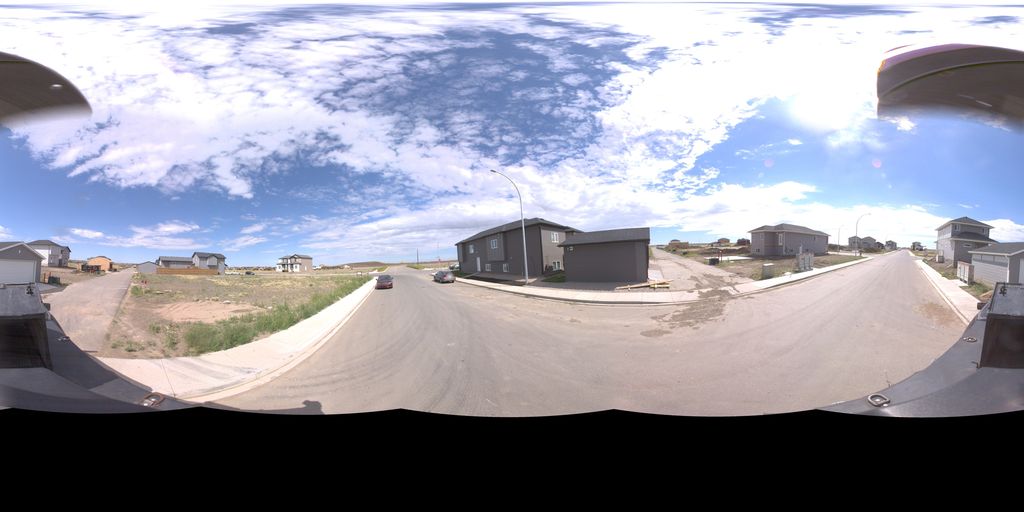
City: saskatoon